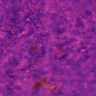
Metastatic tissue present: no